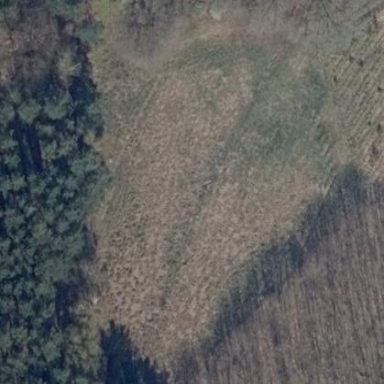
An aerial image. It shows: Area covered with grass.